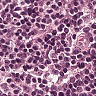
Metastatic tissue present: no